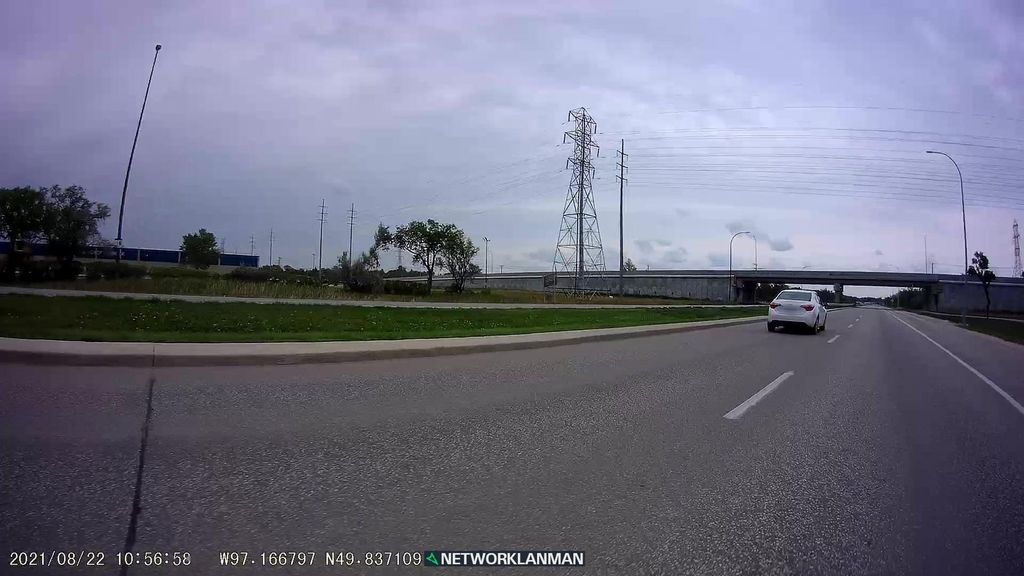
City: winnipeg